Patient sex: M
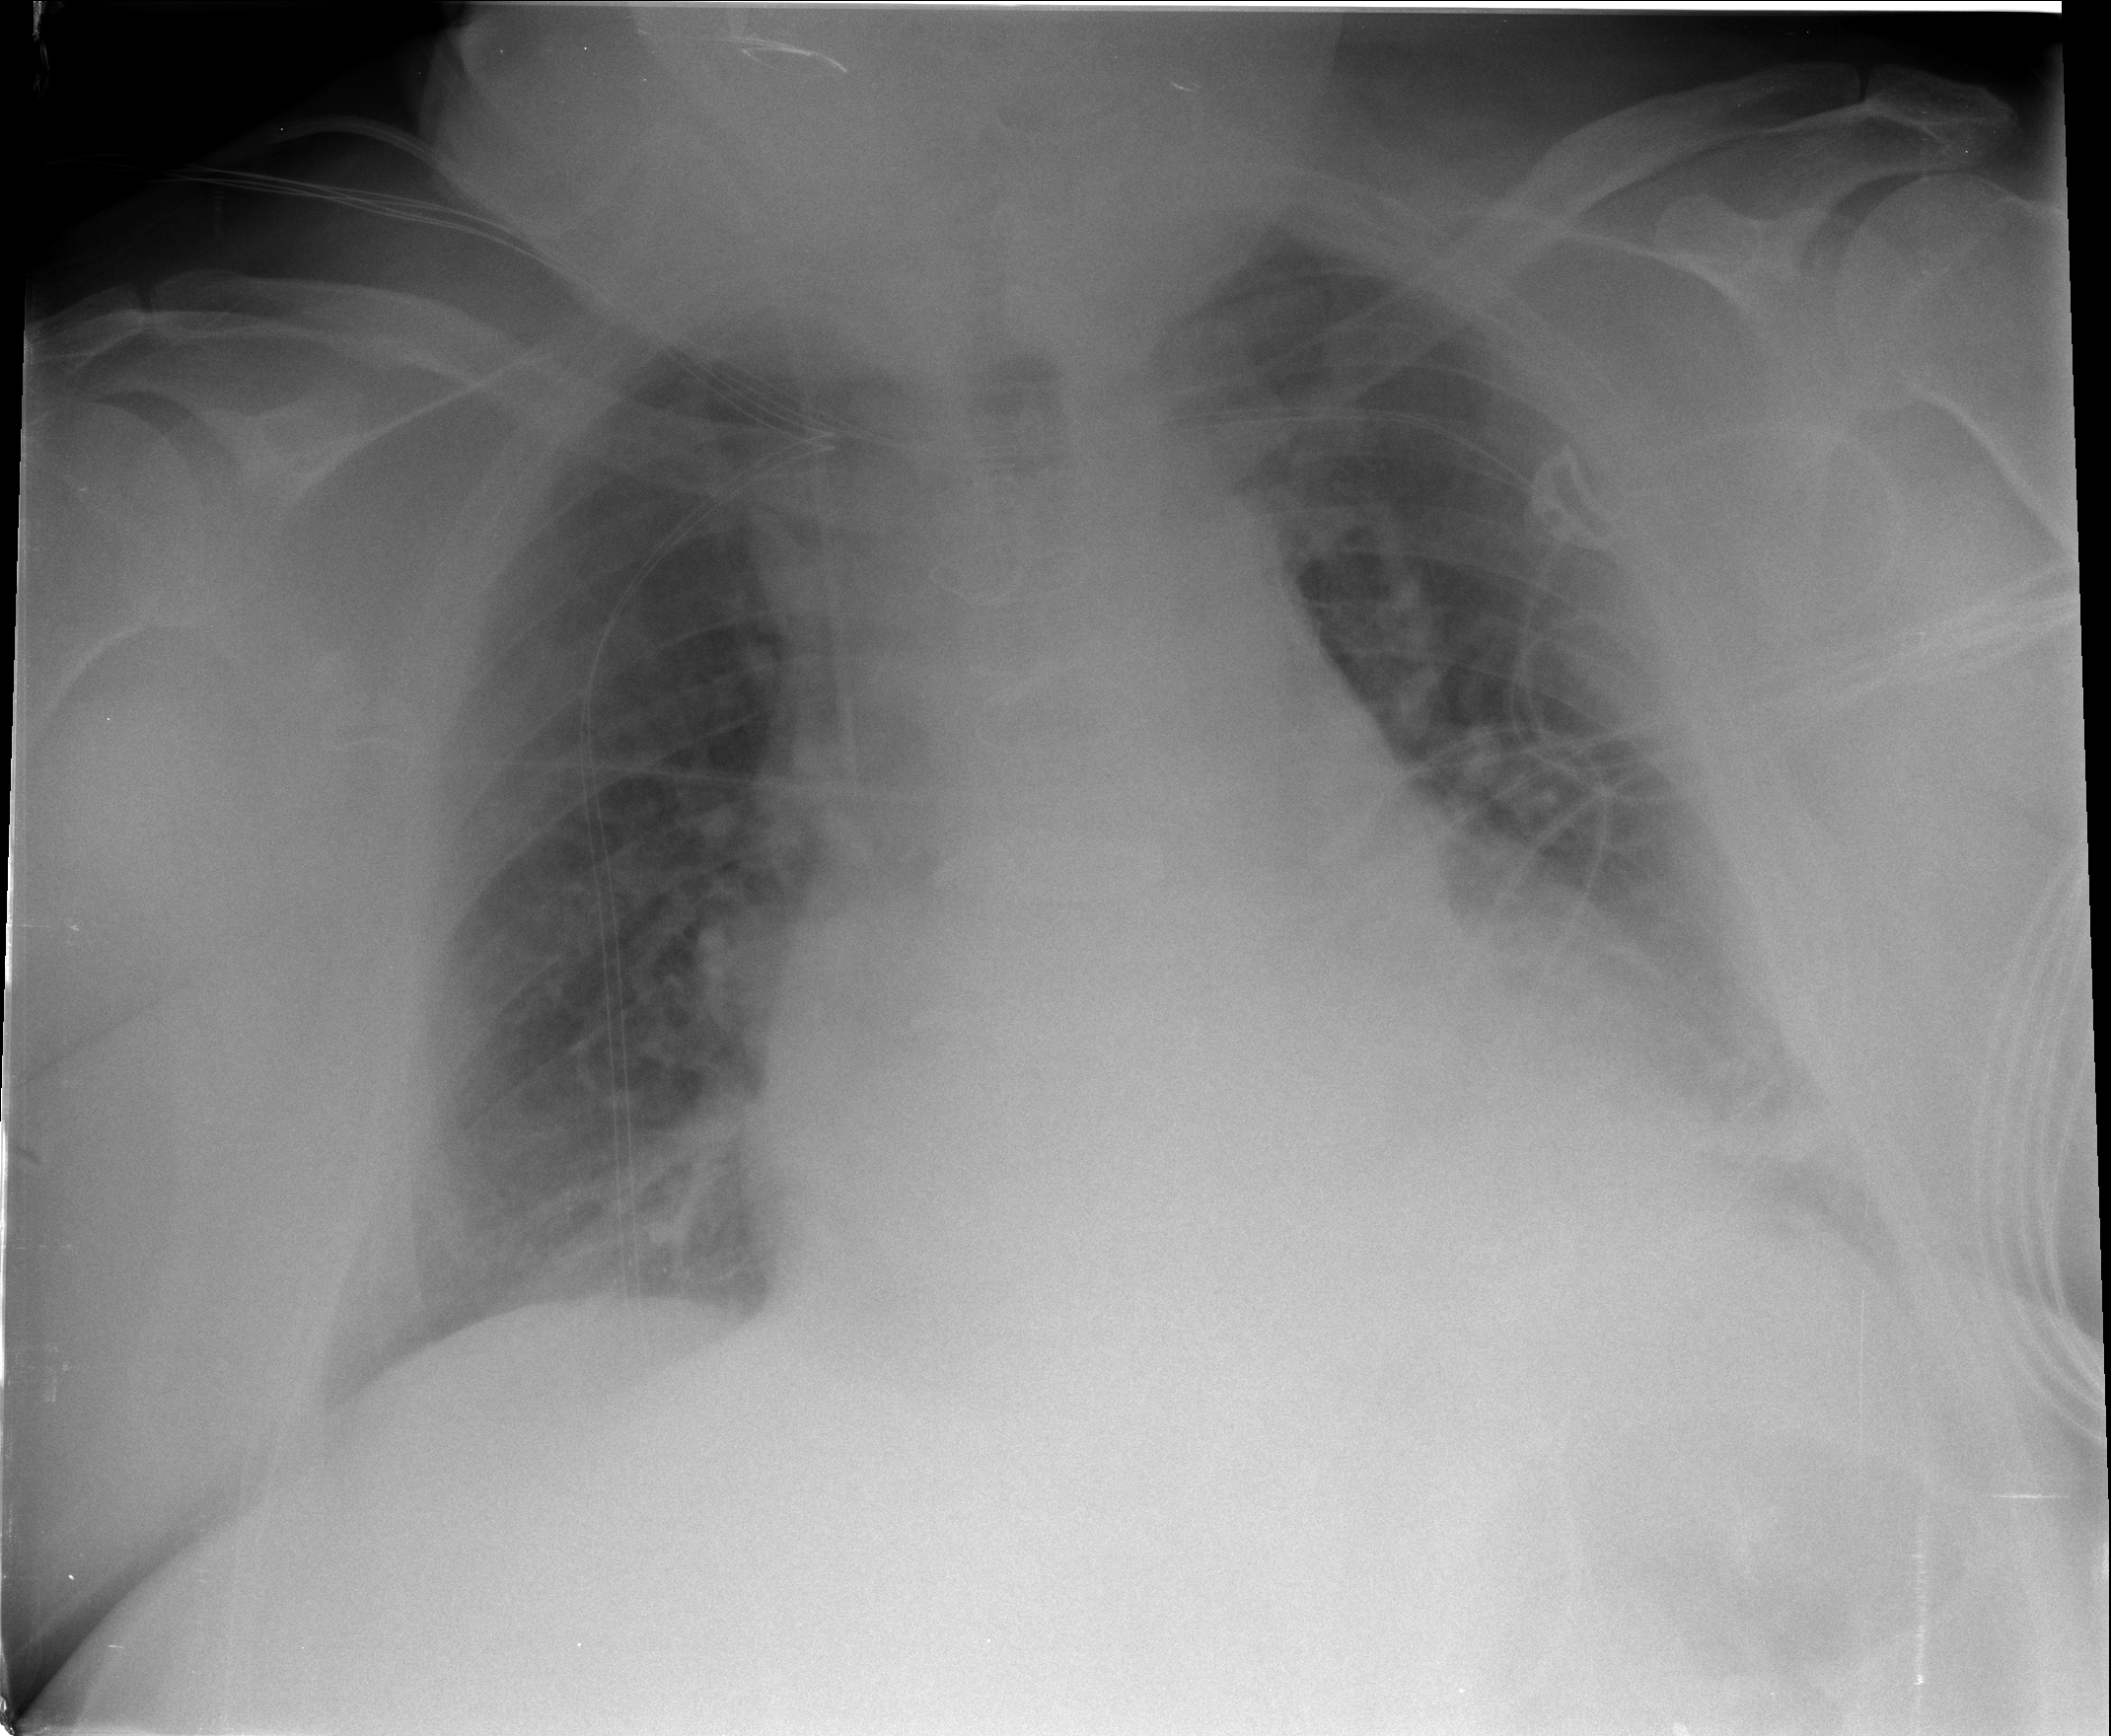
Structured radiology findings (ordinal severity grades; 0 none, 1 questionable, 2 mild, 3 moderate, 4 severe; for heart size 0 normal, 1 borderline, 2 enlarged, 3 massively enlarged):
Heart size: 2
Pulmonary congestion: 3
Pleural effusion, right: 1
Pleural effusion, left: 2
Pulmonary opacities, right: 2
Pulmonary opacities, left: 2
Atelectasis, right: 2
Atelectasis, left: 3